Interaction volume radius: 5 \u00c5
Interaction volume height: 30 \u00c5
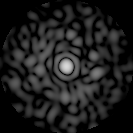
Disorder parameter: 0.8406